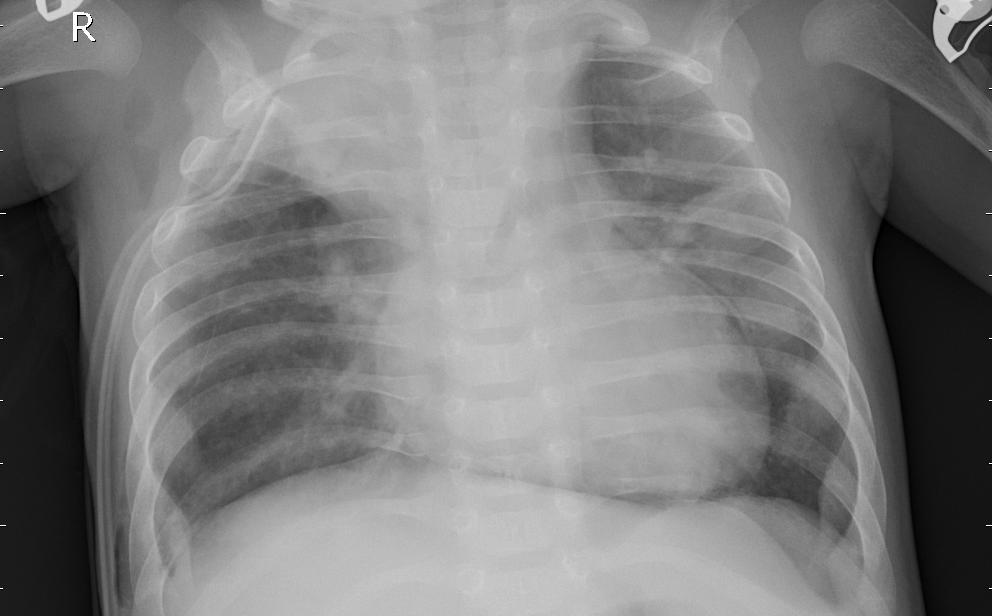
Diagnosis: PNEUMONIA